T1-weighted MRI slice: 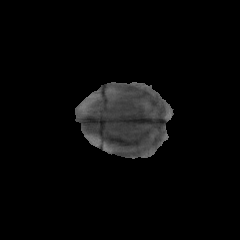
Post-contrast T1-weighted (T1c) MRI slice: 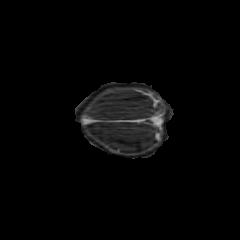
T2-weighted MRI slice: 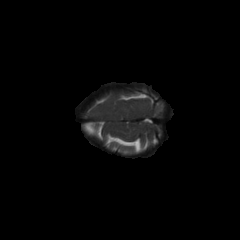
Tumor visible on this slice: no